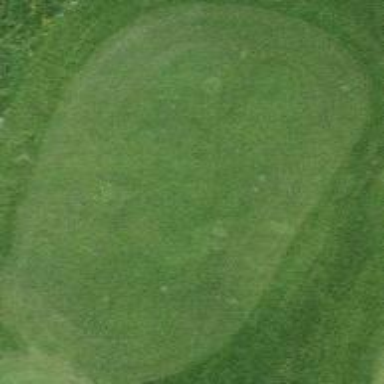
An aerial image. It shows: Golf fairway surrounded by grass.